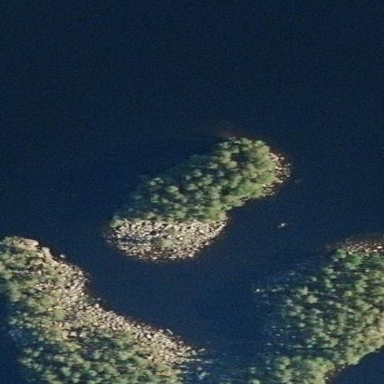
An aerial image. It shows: Image showing island.